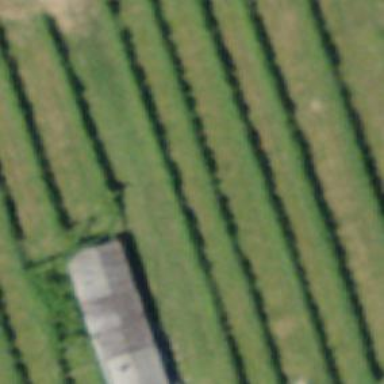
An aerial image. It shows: Beautiful vineyard in the countryside.